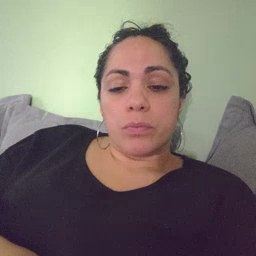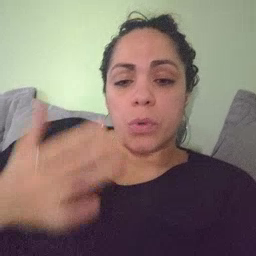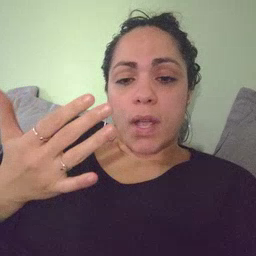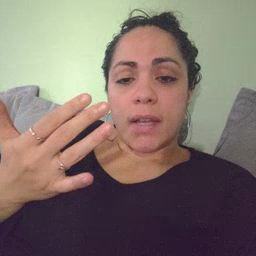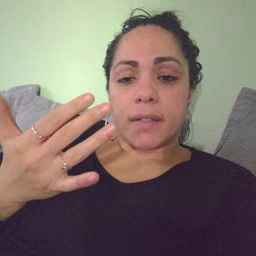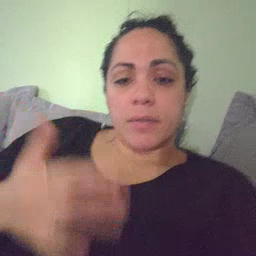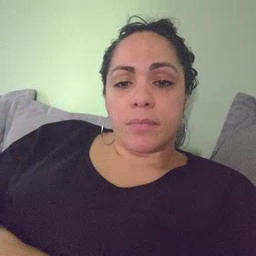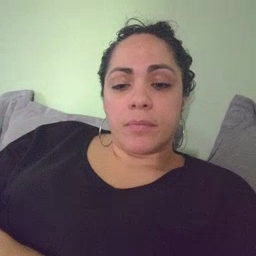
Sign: wait